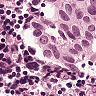
Metastatic tissue present: yes